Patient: sex M, age 79
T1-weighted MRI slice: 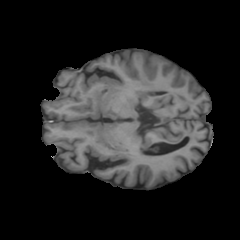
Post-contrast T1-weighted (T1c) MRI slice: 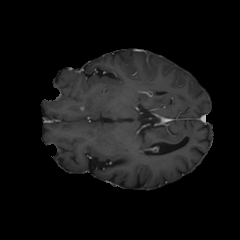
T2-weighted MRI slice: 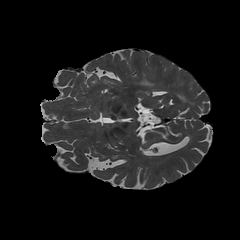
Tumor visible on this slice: yes
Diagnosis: Glioblastoma, IDH-wildtype
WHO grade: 4